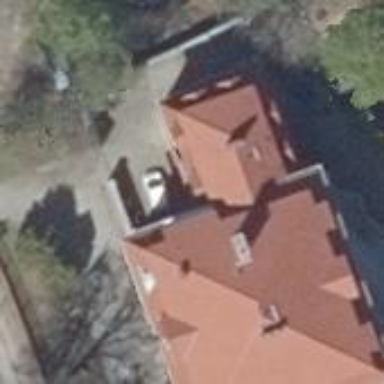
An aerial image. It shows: Historic detached building with red roof made of roof tiles. The roof has mansard shape and the building itself is gray in color.